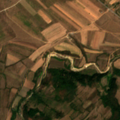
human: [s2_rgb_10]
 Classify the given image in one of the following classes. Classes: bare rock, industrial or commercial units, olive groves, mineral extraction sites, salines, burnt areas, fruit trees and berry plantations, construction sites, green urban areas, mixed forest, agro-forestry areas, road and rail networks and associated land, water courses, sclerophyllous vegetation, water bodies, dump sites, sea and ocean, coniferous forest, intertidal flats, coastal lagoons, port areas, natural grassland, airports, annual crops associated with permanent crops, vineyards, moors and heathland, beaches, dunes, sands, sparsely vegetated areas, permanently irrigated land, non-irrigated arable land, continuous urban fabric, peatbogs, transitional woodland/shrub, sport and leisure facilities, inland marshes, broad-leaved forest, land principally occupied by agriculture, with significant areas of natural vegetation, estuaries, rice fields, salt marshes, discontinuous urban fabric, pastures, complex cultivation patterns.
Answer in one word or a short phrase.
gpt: non-irrigated arable land, pastures, complex cultivation patterns, broad-leaved forest, transitional woodland/shrub